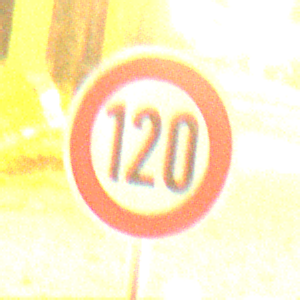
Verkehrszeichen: Geschwindigkeit120
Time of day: Night
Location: Outdoor (Urban)
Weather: Clear
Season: NotSpecified
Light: Artificial